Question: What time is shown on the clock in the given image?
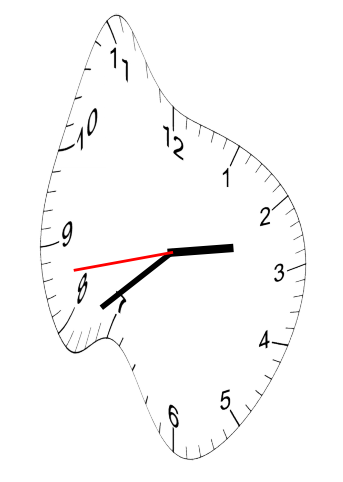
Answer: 02:38:43